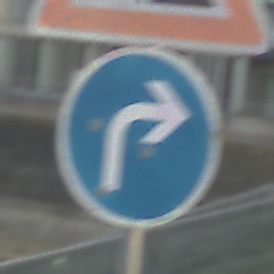
Verkehrszeichen: VorgeschriebeneFahrtrichtungRechts
Zusatzzeichen oben: Arbeitsstelle
Umgebung: Outdoor, Urban
Tageszeit: SunriseSunset
Wetter: PartlyCloudy
Licht: Natural
Jahreszeit: NotSpecified
Kontrast: LowContrast